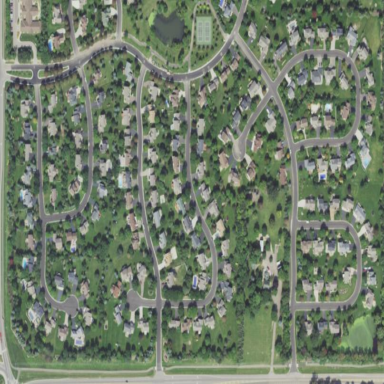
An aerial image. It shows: This residential area consists of single-family homes.